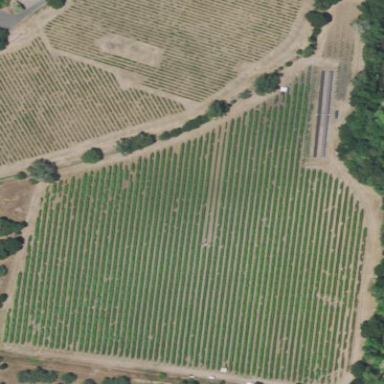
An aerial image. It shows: Vineyard growing grapes.